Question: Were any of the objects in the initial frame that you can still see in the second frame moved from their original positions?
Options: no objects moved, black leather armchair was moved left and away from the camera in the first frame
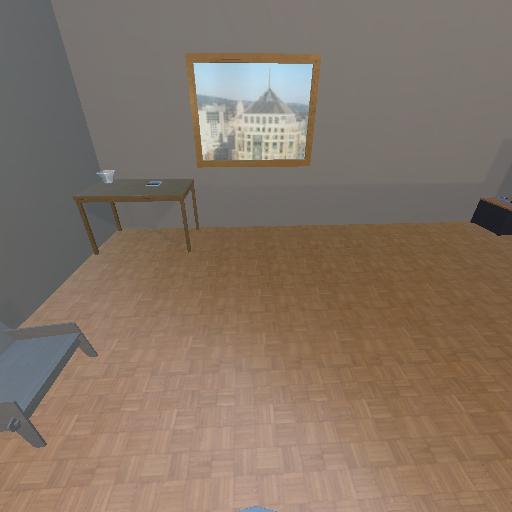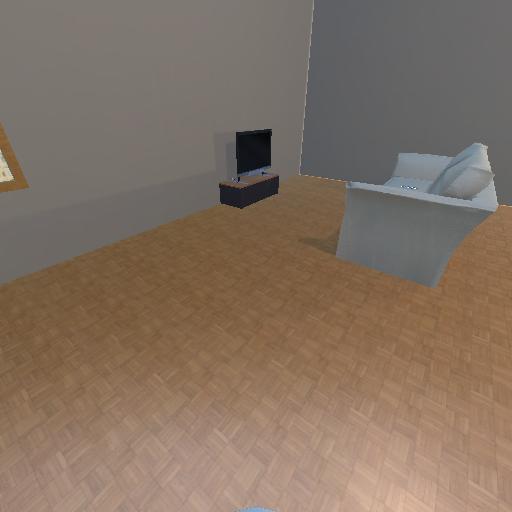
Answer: no objects moved